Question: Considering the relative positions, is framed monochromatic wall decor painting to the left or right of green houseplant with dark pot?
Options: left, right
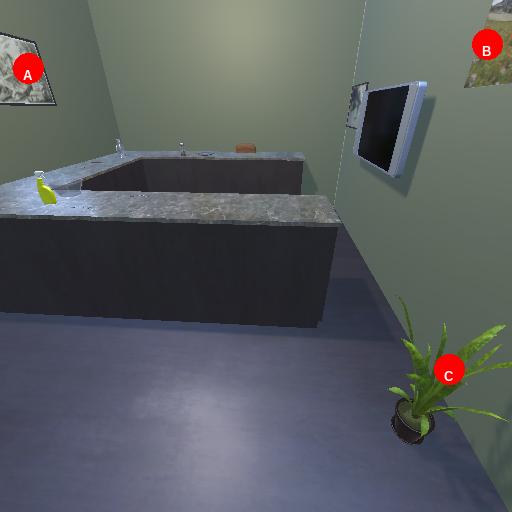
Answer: left